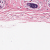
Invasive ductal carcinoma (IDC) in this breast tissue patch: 0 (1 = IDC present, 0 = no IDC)